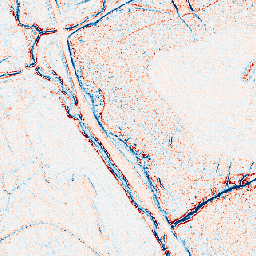
Category: edge_preserving
Decomposition family: anisotropic_diffusion
Decomposition parameters: iterations: 10
kappa: 50
gamma: 0.05
Upsampling method: area
Upsampling parameters: scale: 4
Upsampling scale: 4